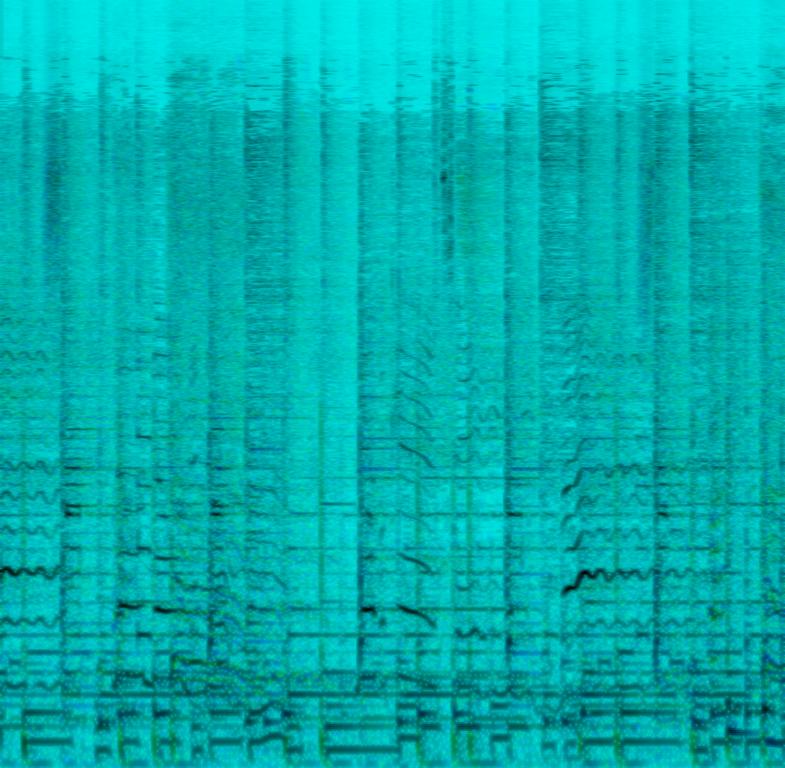
This is a pop music piece. There is a female vocalist singing in a shout-like style. There is a flute and an electric guitar playing the melody with the bass guitar playing in the background. The rhythm is provided by a medium tempo acoustic drum beat. The tune is catchy. The piece is in the major key and there is an easygoing atmosphere to it. This piece could be used in the soundtrack of a sit-com during the credits section.